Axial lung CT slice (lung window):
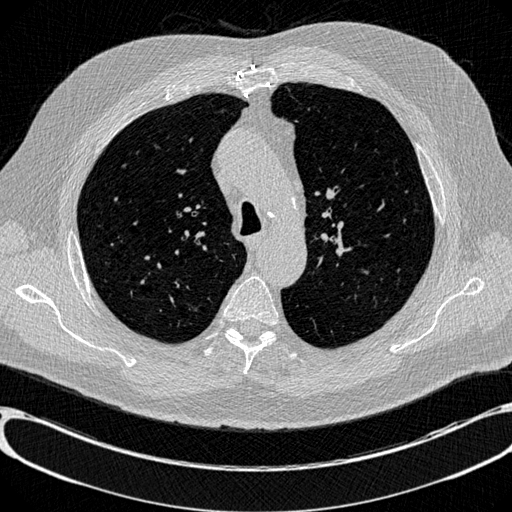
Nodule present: no